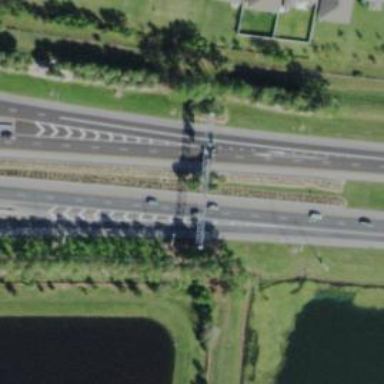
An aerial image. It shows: Motorway junction.